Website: crate-barrel
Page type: delivery-shipping
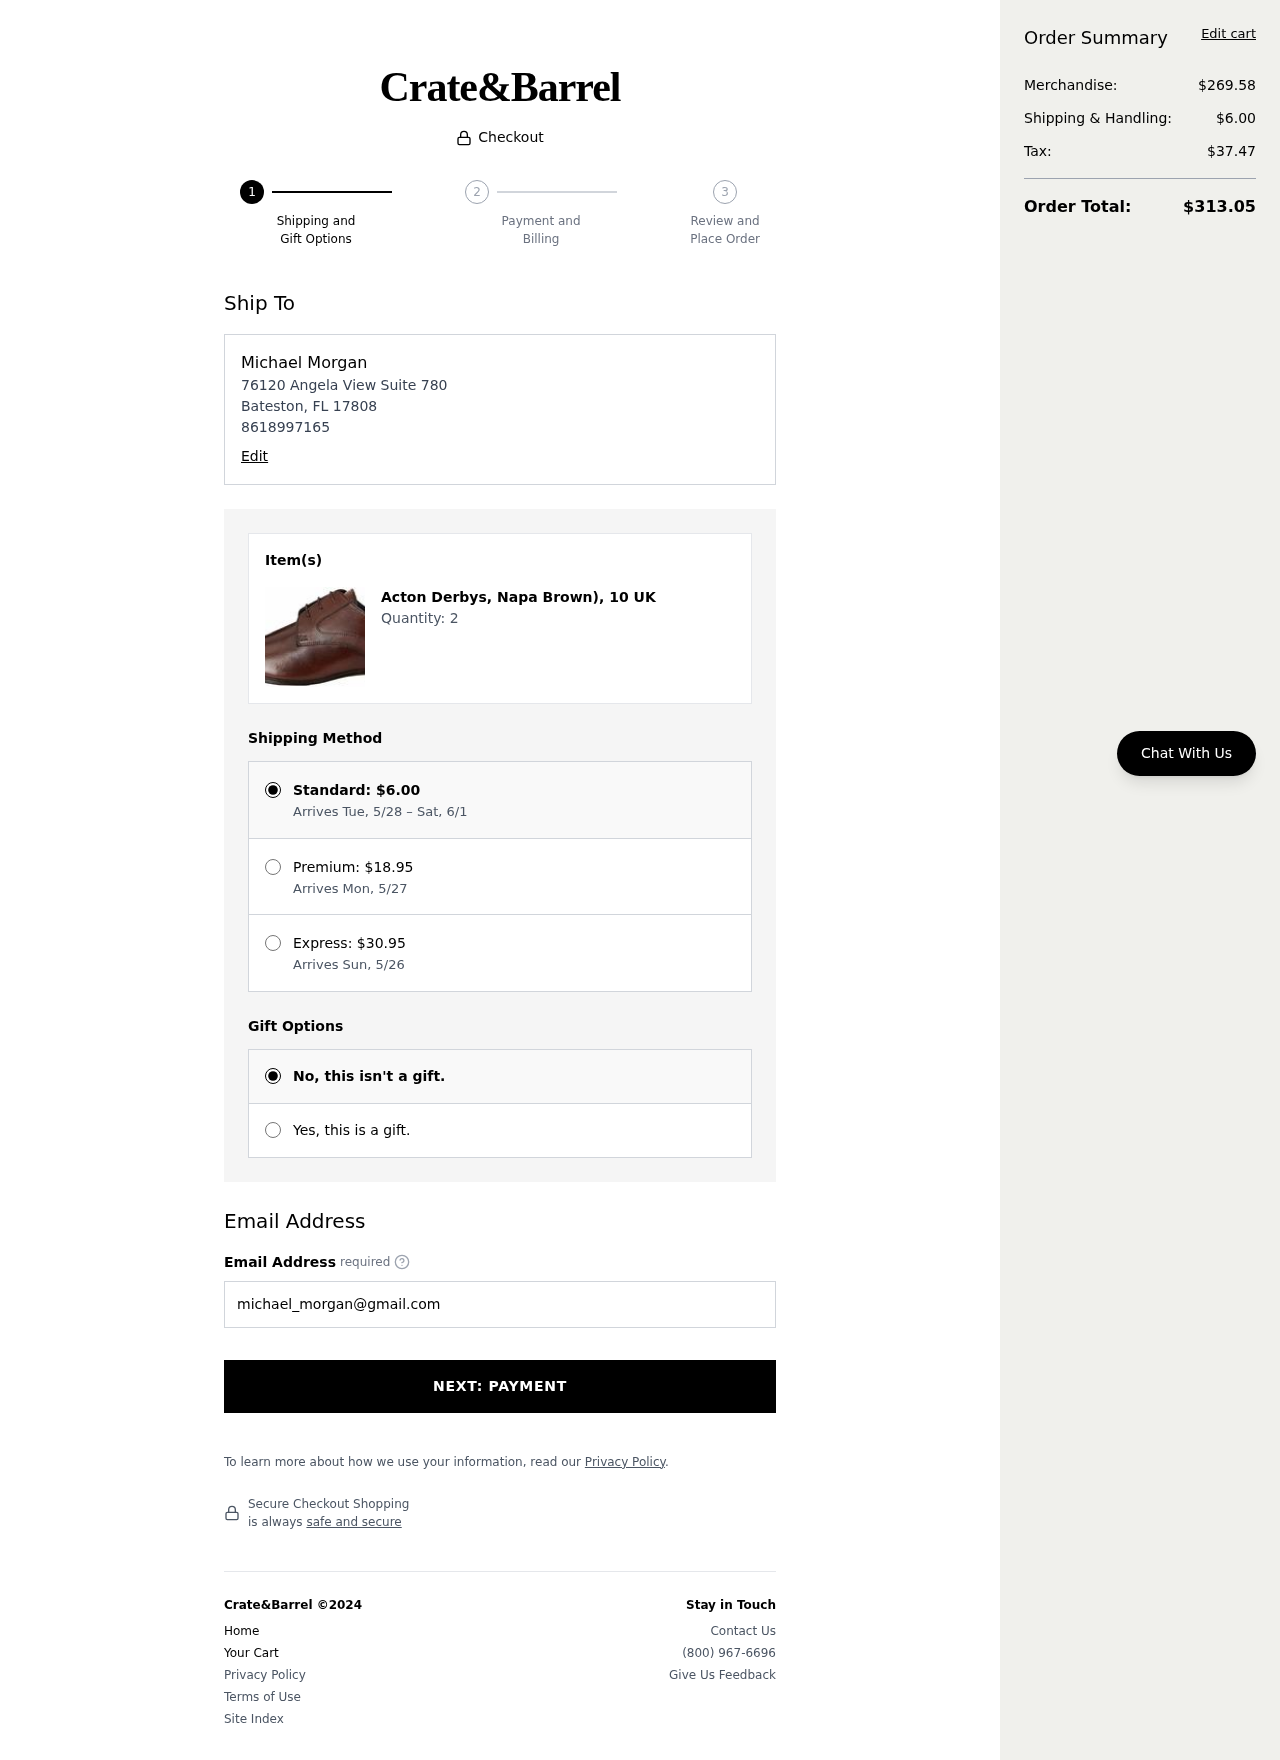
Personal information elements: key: PII_EMAIL
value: michael_morgan@gmail.com
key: PII_FULLNAME
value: Michael Morgan
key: PII_PHONE
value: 8618997165
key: PII_STREET
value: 76120 Angela View Suite 780
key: PII_CITY_STATE_ZIP
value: Bateston, FL 17808
Product elements: key: PRODUCT1_NAME
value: Acton Derbys, Napa Brown), 10 UK
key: PRODUCT1_QUANTITY
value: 2
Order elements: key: ORDER_SHIPPING_COST
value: $6.00
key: ORDER_SHIPPING_DATE
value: Arrives Tue, 5/28 – Sat, 6/1
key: ORDER_PREMIUM_SHIPPING
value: $18.95
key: ORDER_PREMIUM_DATE
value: Arrives Mon, 5/27
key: ORDER_EXPRESS_SHIPPING
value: $30.95
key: ORDER_EXPRESS_DATE
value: Arrives Sun, 5/26
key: ORDER_SUBTOTAL
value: $269.58
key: ORDER_TAX
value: $37.47
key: ORDER_TOTAL
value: $313.05